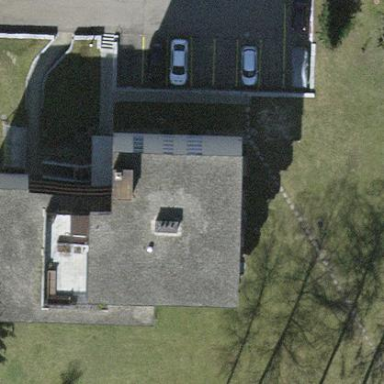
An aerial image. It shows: Flat-roofed building.